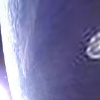
Label: sunburn